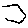
Label: hexagon